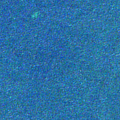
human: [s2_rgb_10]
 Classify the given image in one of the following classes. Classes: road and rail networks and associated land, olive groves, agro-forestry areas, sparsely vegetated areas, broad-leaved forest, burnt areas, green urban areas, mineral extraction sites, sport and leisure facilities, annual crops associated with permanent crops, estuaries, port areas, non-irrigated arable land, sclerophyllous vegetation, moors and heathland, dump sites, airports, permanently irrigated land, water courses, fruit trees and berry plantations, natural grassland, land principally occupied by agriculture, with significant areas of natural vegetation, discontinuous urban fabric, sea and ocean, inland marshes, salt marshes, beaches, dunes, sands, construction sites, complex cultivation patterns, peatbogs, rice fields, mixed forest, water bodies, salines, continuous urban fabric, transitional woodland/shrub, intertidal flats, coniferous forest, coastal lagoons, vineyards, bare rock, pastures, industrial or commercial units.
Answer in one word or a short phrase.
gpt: sea and ocean